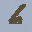
Label: 6